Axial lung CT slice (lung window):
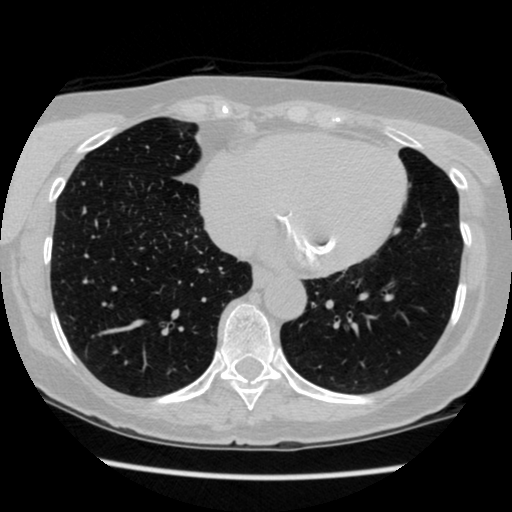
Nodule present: no